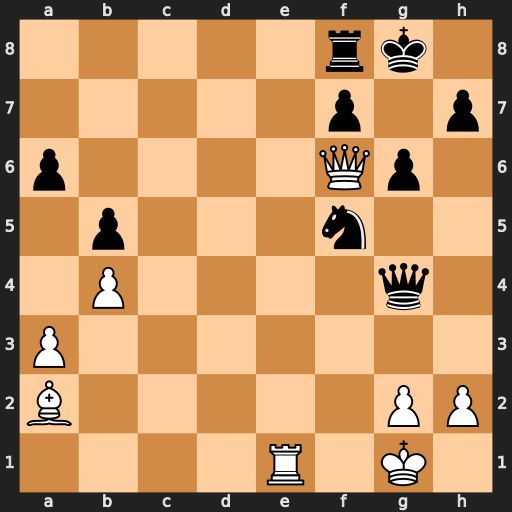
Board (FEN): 5rk1/5p1p/p4Qp1/1p3n2/1P4q1/P7/B5PP/4R1K1
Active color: w
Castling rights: -
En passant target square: -
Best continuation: Bxf7+ Rxf7 Re8+ Rf8 Rxf8#